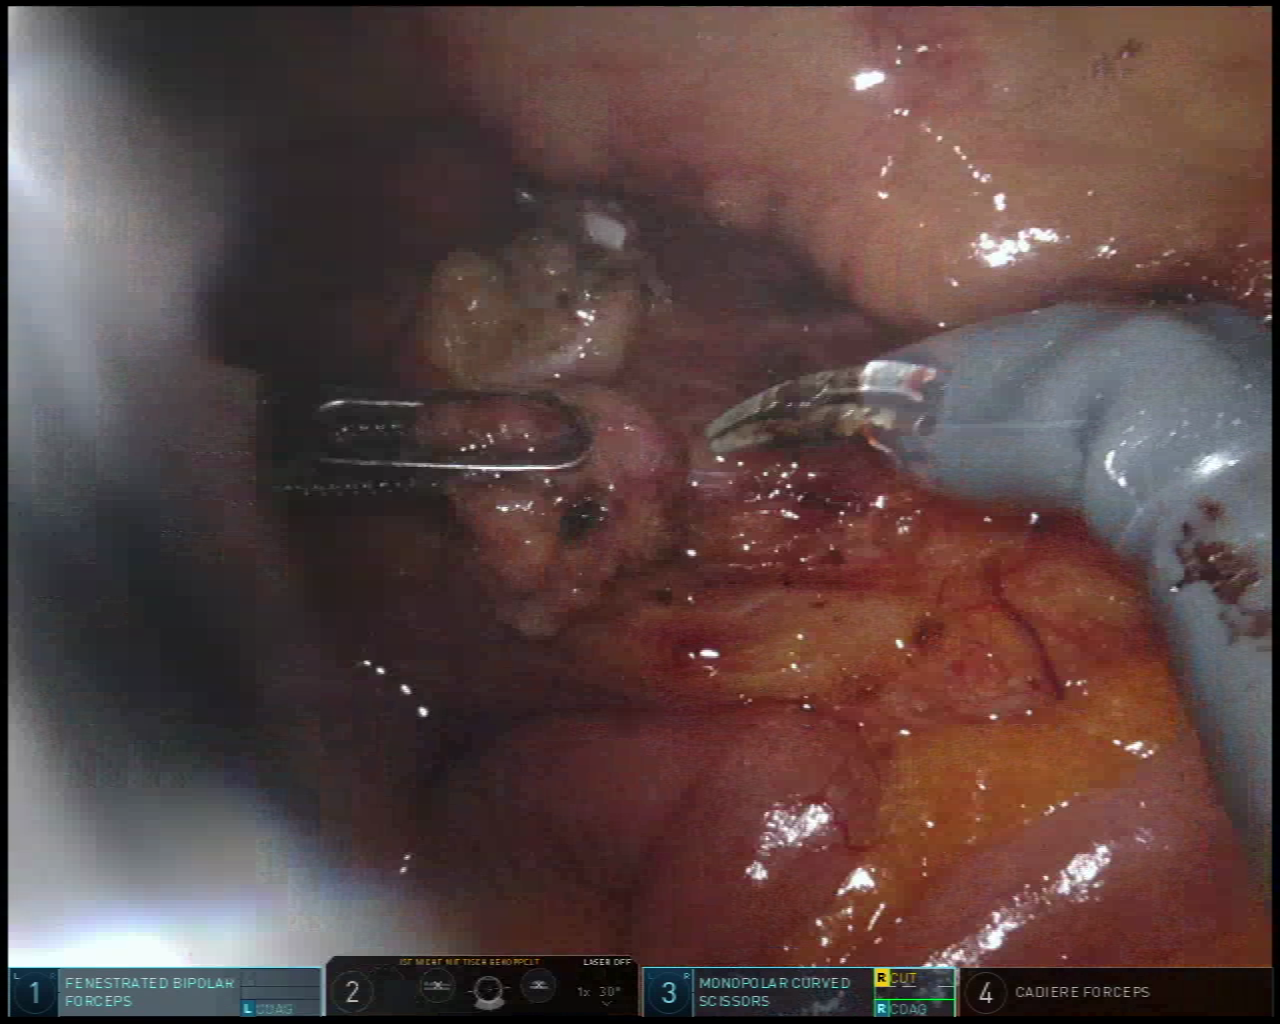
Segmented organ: small_intestine
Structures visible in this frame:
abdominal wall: no
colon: no
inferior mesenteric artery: no
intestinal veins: no
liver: no
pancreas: no
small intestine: yes
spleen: no
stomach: no
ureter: no
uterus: no
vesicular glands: no